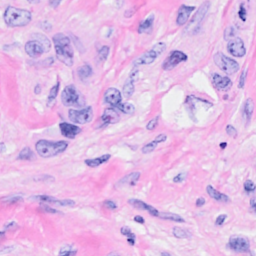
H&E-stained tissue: Breast